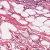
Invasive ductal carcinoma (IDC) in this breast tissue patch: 1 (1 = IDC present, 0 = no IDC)